Question: I have the following HTML source:
'''
<span id="ctl00_SiteMap1" class="breadcrumb hidOverflow">
<span>
<a title="Homepage" href="/Default.aspx">Home</a>
</span>
<span></span>
<span>
<a title="Basic Reporting Samples" href="/find_provider.aspx">Provider</a>
</span>
<span></span>
<span>Profile</span>
</span>
'''
The following CSS:
'''
.breacrumb {
font: 10px 'Verdana', 'Graduate', 'Arial', 'Helvetica', 'sans-serif';
height: 30px;
line-height: 30px;
color: #9b9b9b;
width: 100%;
overflow: hidden;
font-weight: bold;
}
.breadcrumb li {
list-style-type: none;
float: left;
font-weight: bold;
}
.breadcrumb a {
height: 30px;
line-height: 30px;
display: inline-block;
background-image: url('../theImages/breadCrumbArrow.png');
background-repeat: no-repeat;
background-position: right;
padding-right: 15px;
text-decoration: none;
color: #454545;
font-weight: bold;
}
.breadcrumb span a:not(:first-child) {
padding-left: 15px;
}
'''
Output:

How can I modify my CSS to do the following:
- '.breadcrumb span a:not(:first-child)''padding: 15px'-
Updated CSS which adds padding to all three texts:
'''
.breadcrumb span:first-child a {
padding-left: 0;
}
.breadcrumb span:not(:empty) {
padding-left: 15px;
}
'''
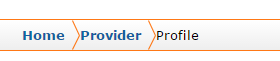
Answer: For a complete solution
You need to
Kill padding on the first anchor
'''
.breadcrumb span:first-child a {
padding-left: 0;
}
'''
Add padding for non empty spans
'''
.breadcrumb span:not(:empty) {
padding-left: 15px;
}
'''
Since first span is not empty, you need to kill padding for first span
'''
.breadcrumb span:first-child {
padding-left: 0;
}
'''